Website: home-depot
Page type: payment
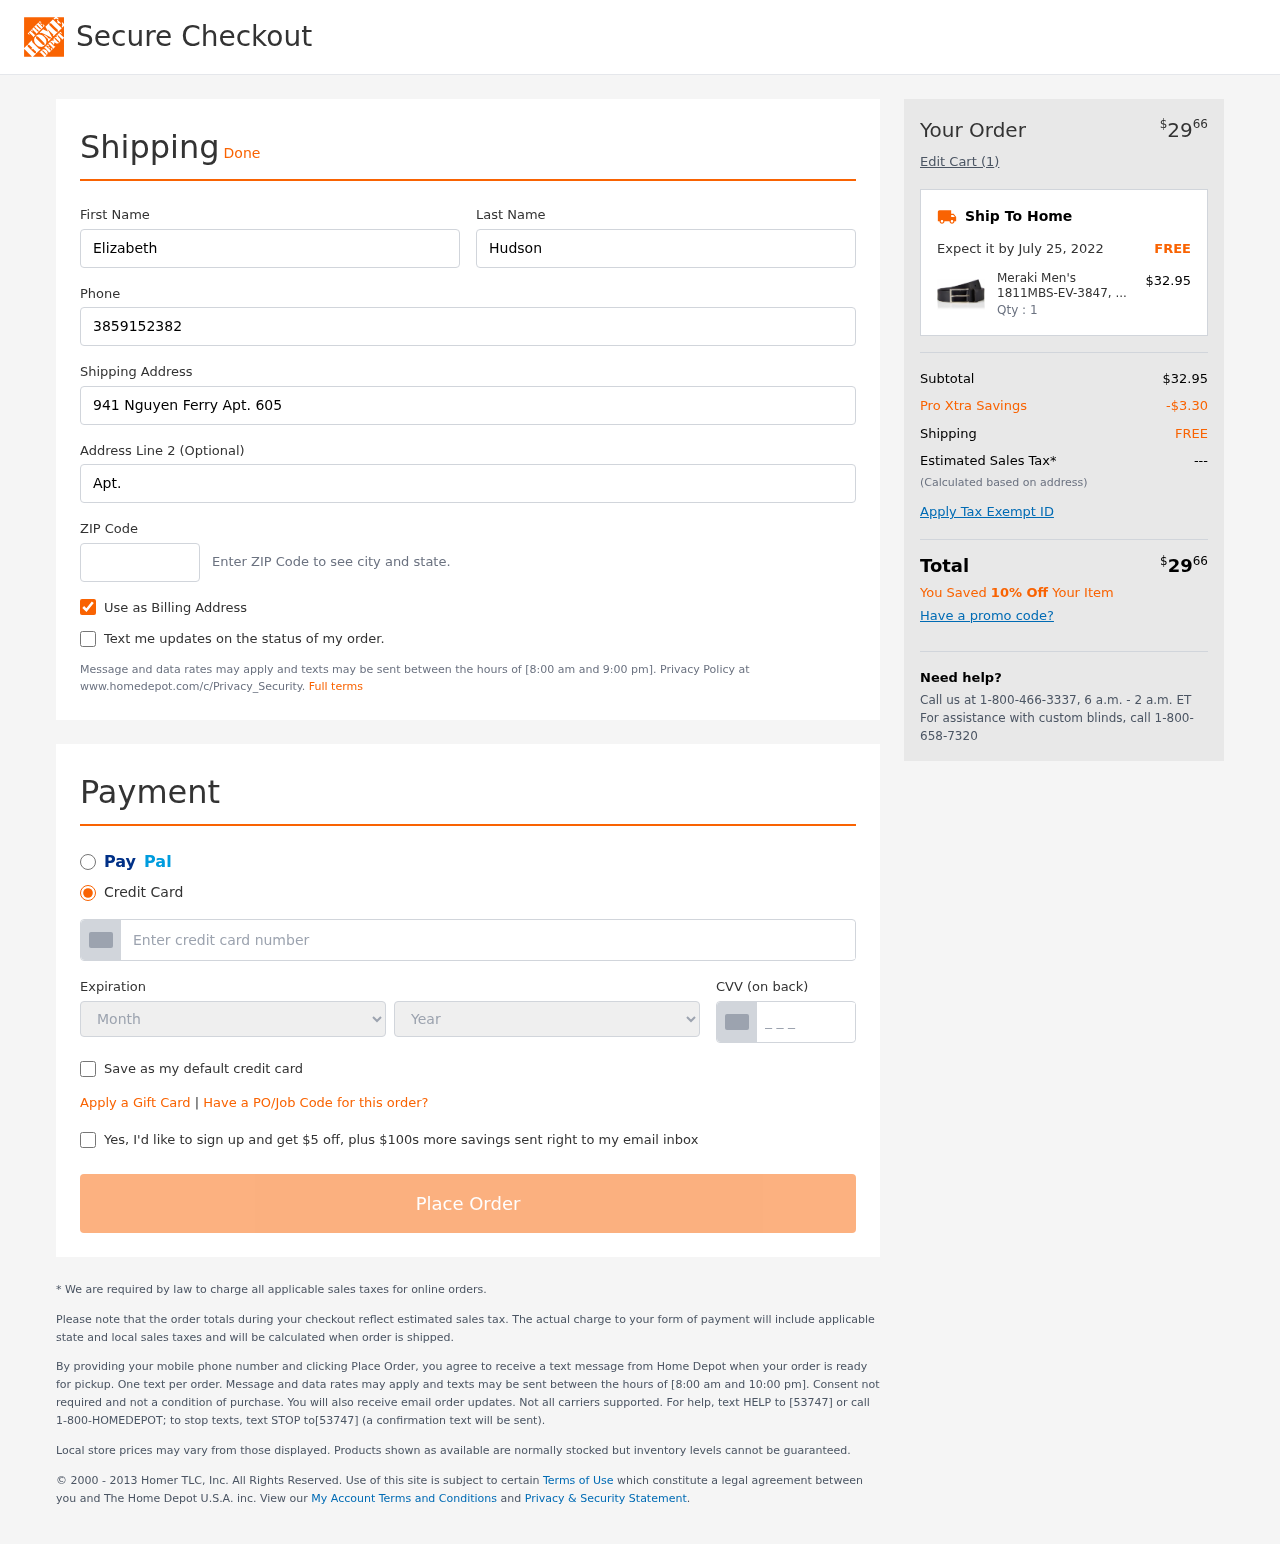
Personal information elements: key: PII_CARD_CVV
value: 782
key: PII_CARD_EXPIRY_MONTH
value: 08
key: PII_CARD_EXPIRY_YEAR
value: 28
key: PII_CARD_NUMBER
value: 2720 6361 8266 6046
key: PII_FIRSTNAME
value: Elizabeth
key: PII_LASTNAME
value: Hudson
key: PII_PHONE
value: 3859152382
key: PII_POSTCODE
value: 78646
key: PII_STREET
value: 941 Nguyen Ferry Apt. 605
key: PII_STREET2
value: Apt. 320
Product elements: key: PRODUCT1_NAME
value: Meraki Men's 1811MBS-EV-3847, Black), X-Large (Size:XL)
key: PRODUCT1_PRICE
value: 32.95
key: PRODUCT1_QUANTITY
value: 1
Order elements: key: ORDER_TOTAL
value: $2966
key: ORDER_NUM_ITEMS
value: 1
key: ORDER_DELIVERY_DATE
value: July 25, 2022
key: ORDER_SUBTOTAL
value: $32.95
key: ORDER_DISCOUNT
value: -$3.30
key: ORDER_SHIPPING_COST
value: FREE